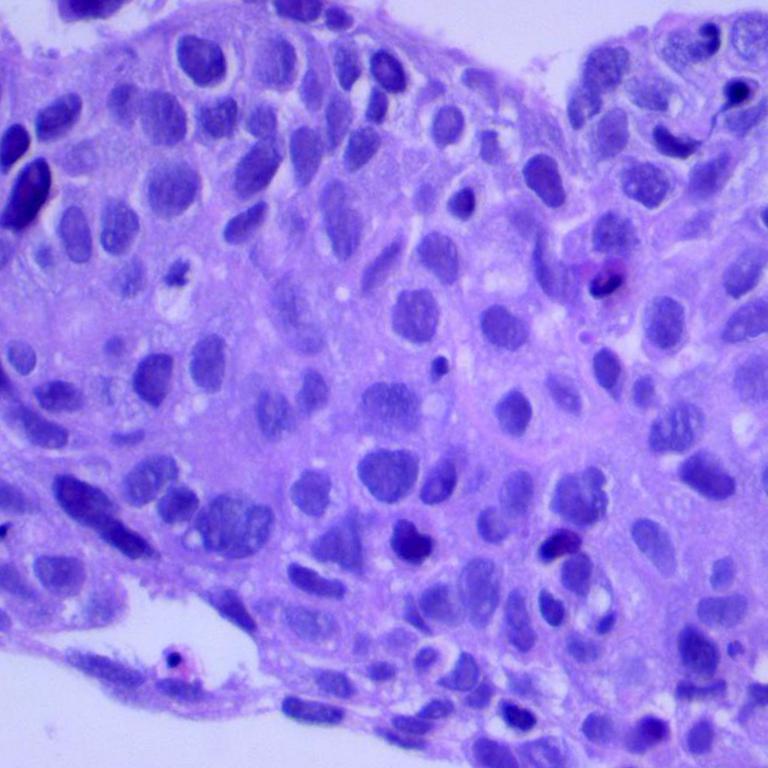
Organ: lung
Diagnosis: squamous carcinomas